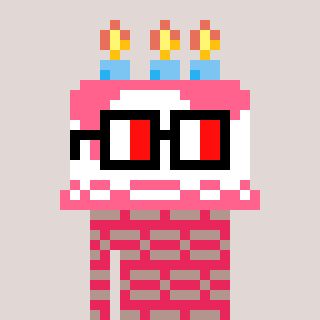
a pixel art character with square glasses with black frames and red eyes, a cake-shaped head and a redpinkish-colored body on a warm background